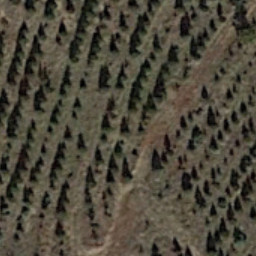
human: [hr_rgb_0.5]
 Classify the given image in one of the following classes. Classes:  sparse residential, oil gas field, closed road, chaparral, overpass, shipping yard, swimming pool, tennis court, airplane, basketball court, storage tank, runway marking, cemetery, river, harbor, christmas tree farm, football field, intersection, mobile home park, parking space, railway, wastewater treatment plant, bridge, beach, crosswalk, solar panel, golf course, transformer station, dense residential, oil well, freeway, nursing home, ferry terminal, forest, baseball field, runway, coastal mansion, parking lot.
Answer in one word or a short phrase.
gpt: christmas tree farm